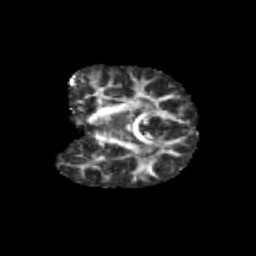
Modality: FA
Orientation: coronal
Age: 10
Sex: male
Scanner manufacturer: siemens
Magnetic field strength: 3 T
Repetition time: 3.8 s
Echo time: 0.07 s